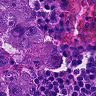
Metastatic tissue present: yes